Question: Consider this view setup :

I have a view controller which switches between a set of sub views. Each sub view is a UIView subclass with custom code. To switch views I use a switch statement which allocs the new view as the currentview. This works very well.
I'm now in a position where I have a view (MainMenu) with a sub view (PopUp) that contains a UITableView. The PopUp view is shown and hidden via instance methods of the MainMenu.h class. Lets call the methods showPopUp and hidePopUp.
When a user selects an item from the UITableView they then have to manually close the containing (PopUp) view by clicking the close button, which is bound to the hidePopUp method.
What should happen when a user selects an item in the UITableView is that the hidePopUp method should be triggered automatically.
How do I trigger the hidePopUp instance method via the didSelectRowAtIndexPath of the UITAbleView? Is this a job for an app delegate, or perhaps NSNotificationCenter? I've tried such things as calling
'''
[[[UIApplication sharedApplication] delegate] closePopUp];
'''
from the didSelectRowAtIndexPath to no avail...
Thanks in advance, it's probably something simple I'm missing. Programming with a flu is difficult!
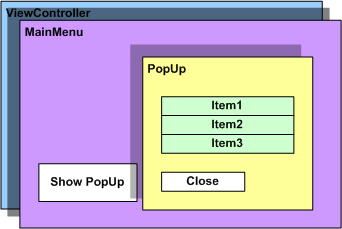
Answer: There are a few ways to accomplish this, such as notifications or working through a singleton like the app delegate (although the use of the singleton [anti]pattern is not without controversy). Personally, I'd use delegation.
Something like:
'''
@protocol PopUpDelegate
@optional
- (void)Popup:(YourPopUpClass *)popUp didEndWithData:(NSData *)blah;
@end
'''
You could then implement this protocol in your MainMenu, assign it as Popup's delegate, have the Popup call the delegate's method when the close button is pushed, and close the popup from there.
Here's a great post on how to implement delegates if you choose to go this route: <URL>